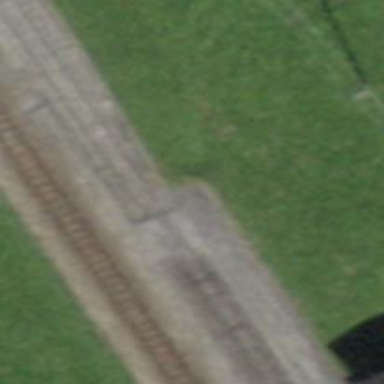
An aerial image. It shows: Platform for public transport and railway.